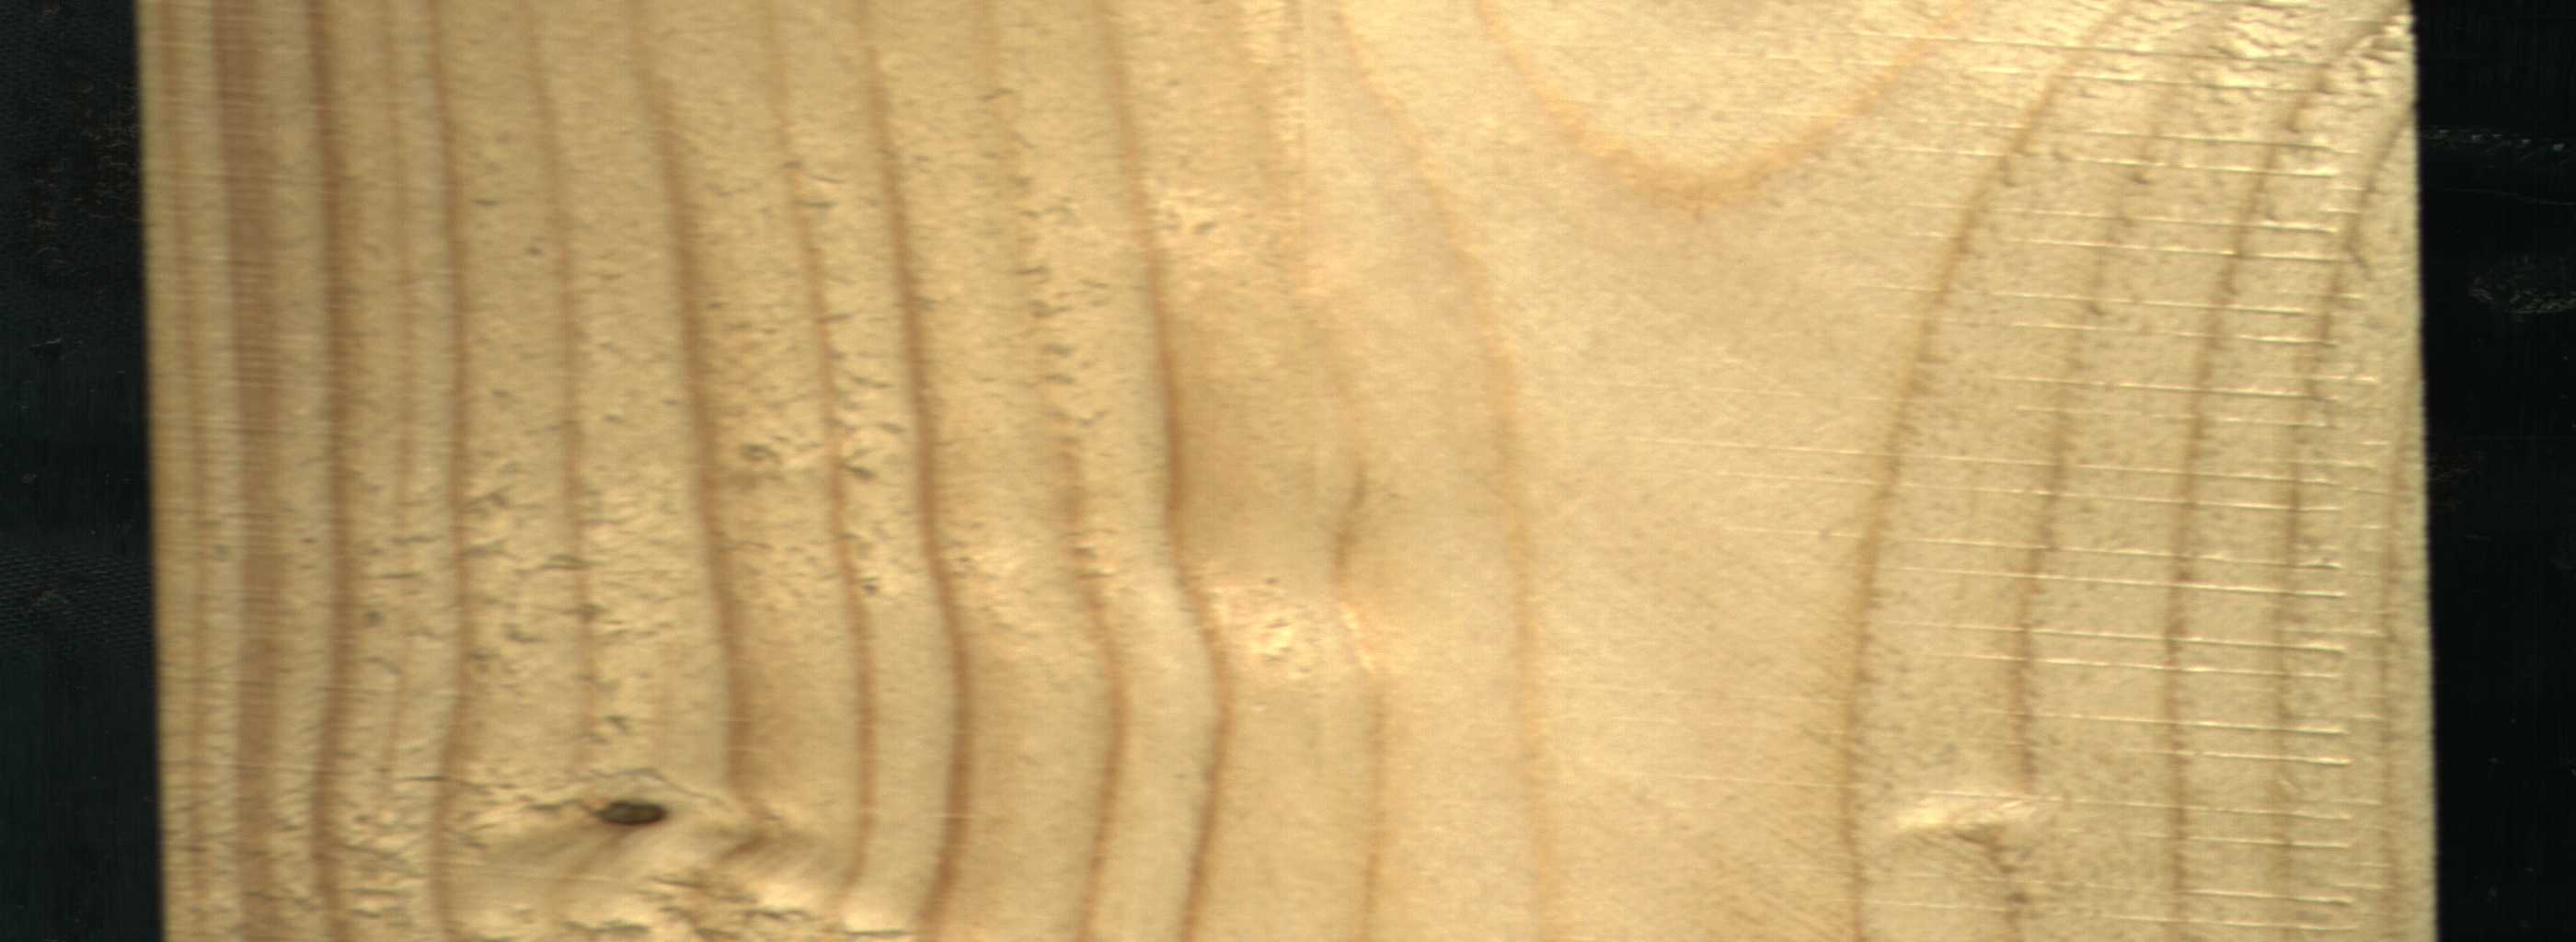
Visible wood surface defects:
Dead_Knot